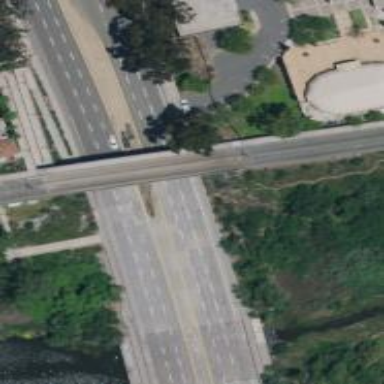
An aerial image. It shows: Secondary road with bridge.